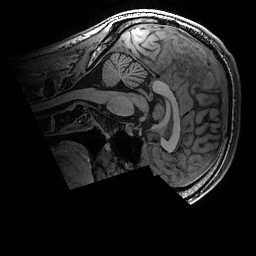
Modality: T1w
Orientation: sagittal
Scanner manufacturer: ge
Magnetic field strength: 3 T
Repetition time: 0.007 s
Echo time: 0.00342 s